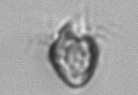
Label: Ciliophora